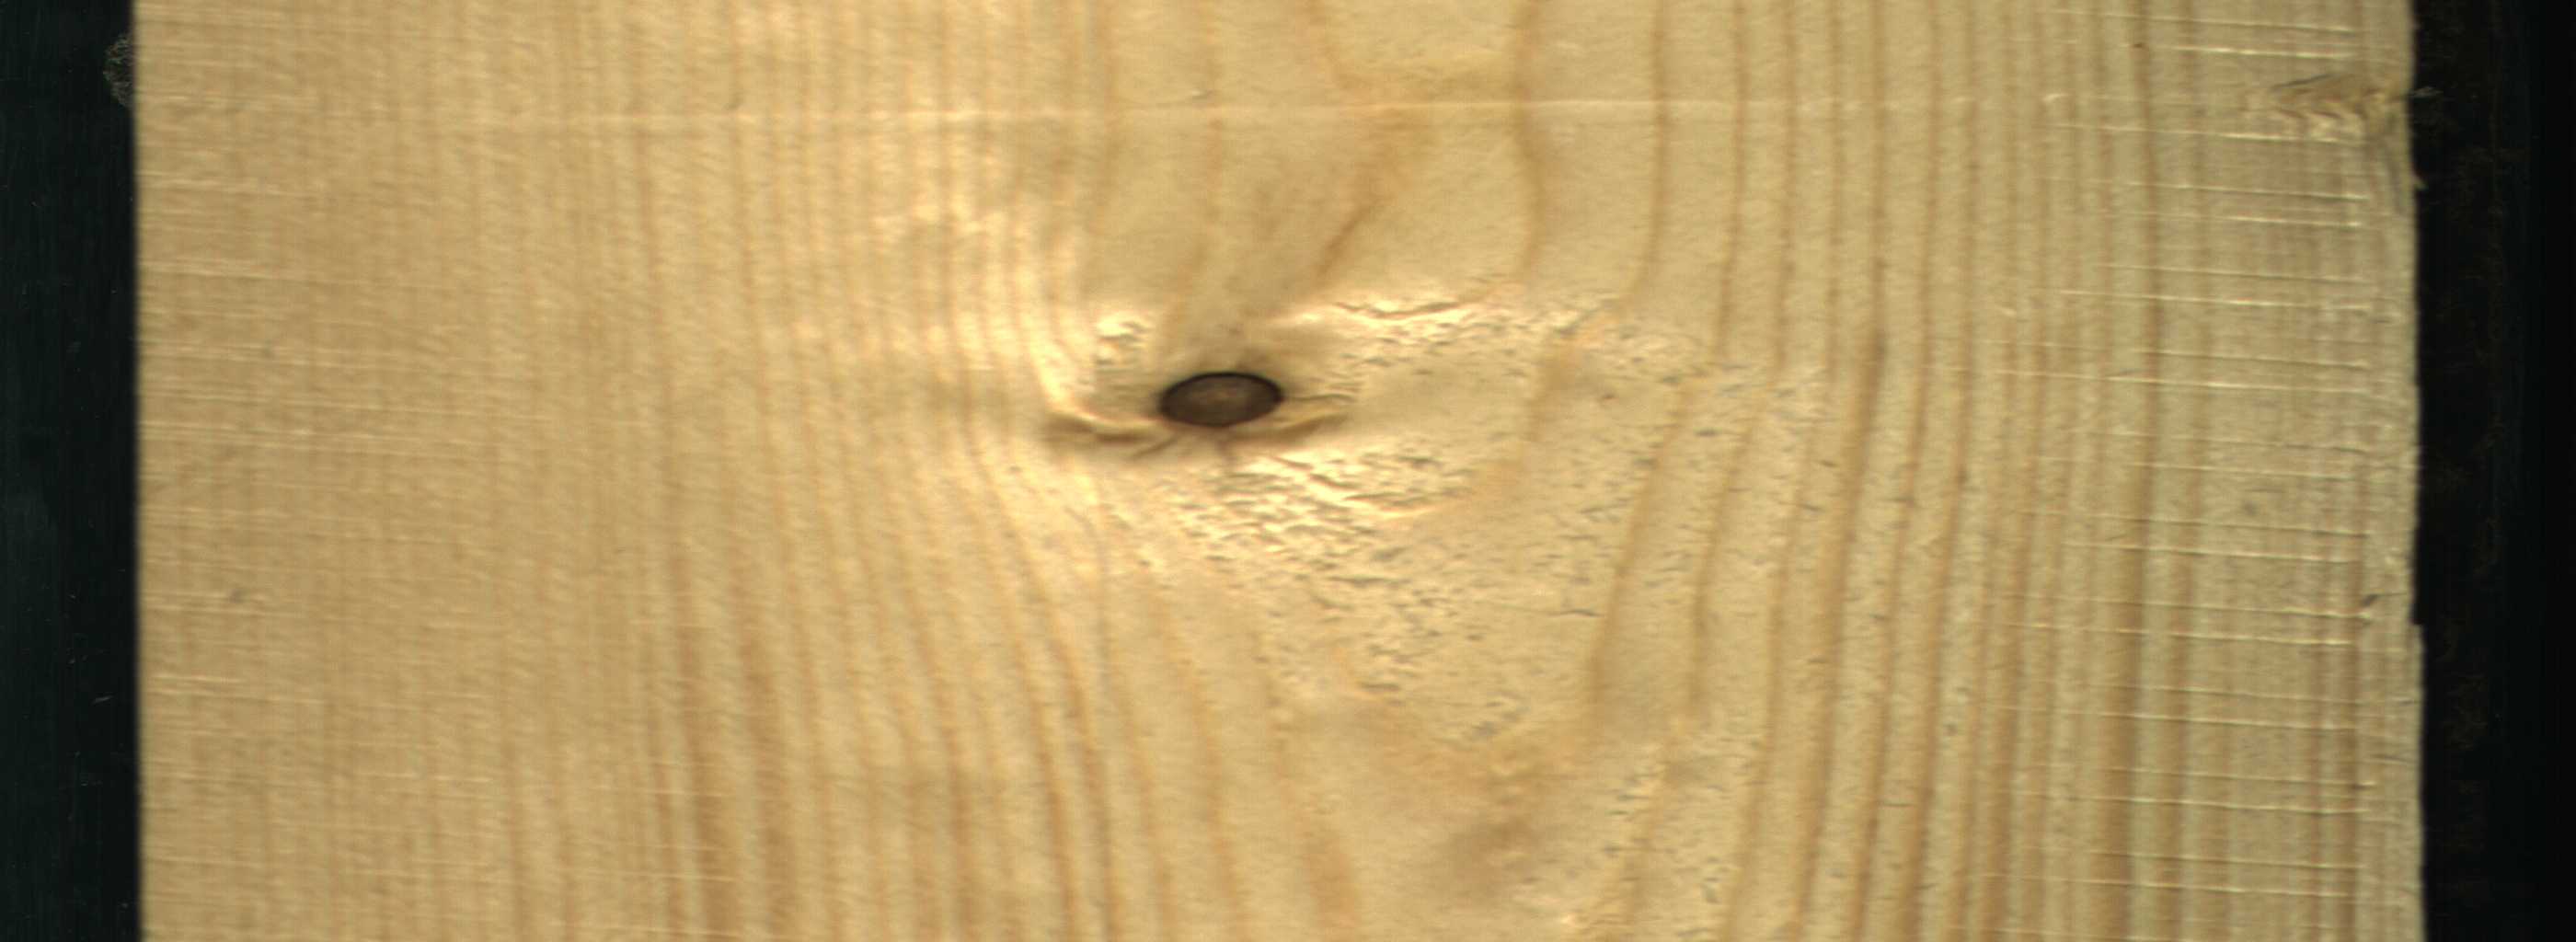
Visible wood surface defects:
Dead_Knot